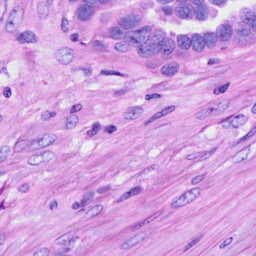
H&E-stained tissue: Ovarian